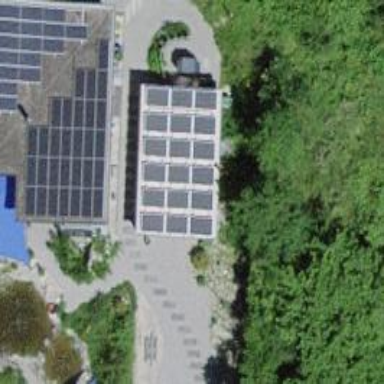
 consisting of solar photovoltaic panels."